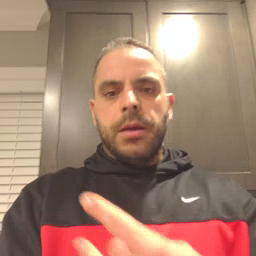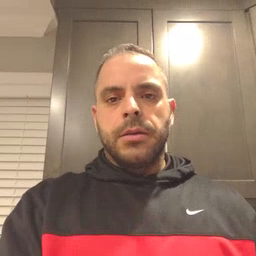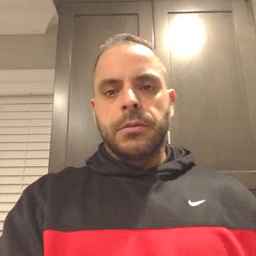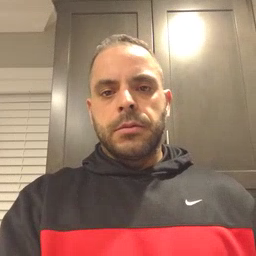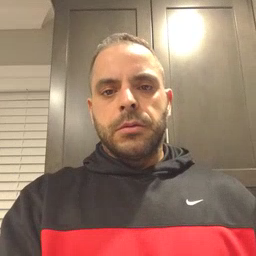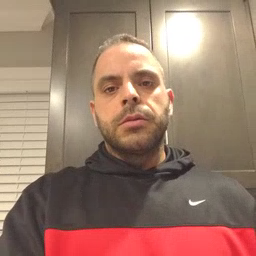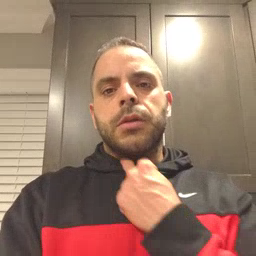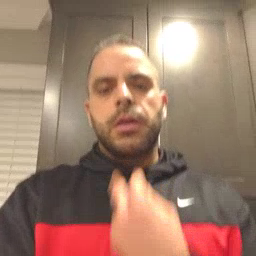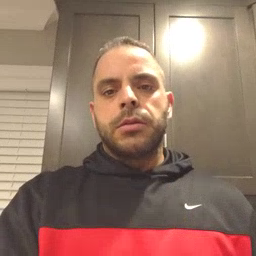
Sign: stuck